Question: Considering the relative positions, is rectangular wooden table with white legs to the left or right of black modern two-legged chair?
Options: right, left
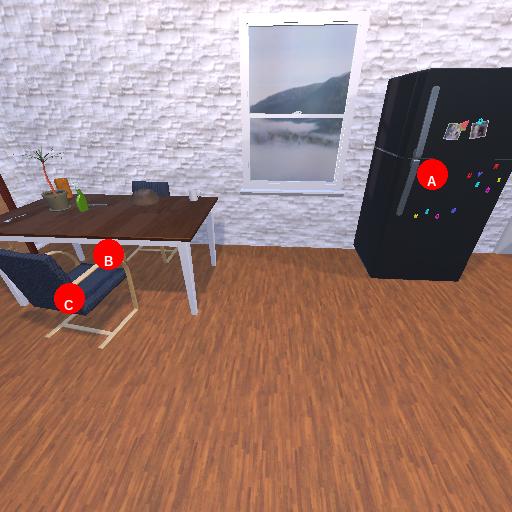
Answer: right